Aerial crown-view tile of a tropical tree (Barro Colorado Island, Panama), acquired 20241014:
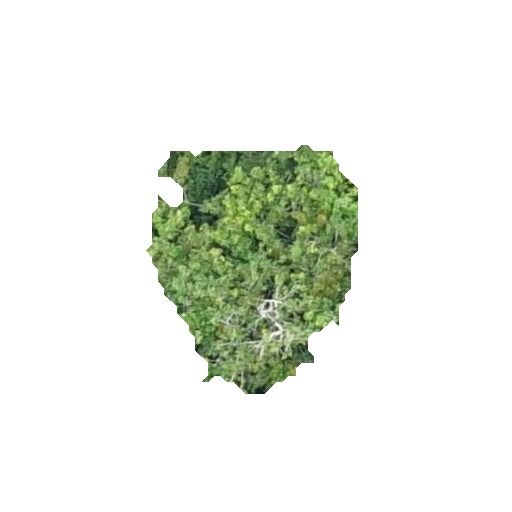
Species: Protium panamense
GBIF accepted scientific name: Protium panamense
Crown area: 58.788 m²